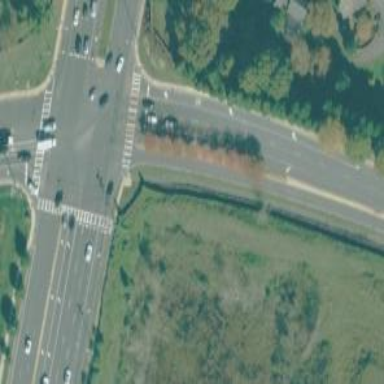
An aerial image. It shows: Tertiary road.